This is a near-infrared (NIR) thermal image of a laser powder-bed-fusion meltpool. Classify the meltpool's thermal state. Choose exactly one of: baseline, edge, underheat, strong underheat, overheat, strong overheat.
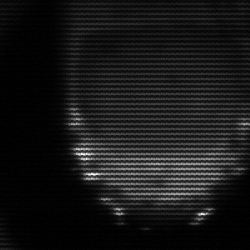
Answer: edge